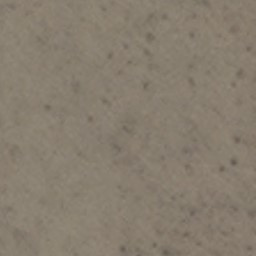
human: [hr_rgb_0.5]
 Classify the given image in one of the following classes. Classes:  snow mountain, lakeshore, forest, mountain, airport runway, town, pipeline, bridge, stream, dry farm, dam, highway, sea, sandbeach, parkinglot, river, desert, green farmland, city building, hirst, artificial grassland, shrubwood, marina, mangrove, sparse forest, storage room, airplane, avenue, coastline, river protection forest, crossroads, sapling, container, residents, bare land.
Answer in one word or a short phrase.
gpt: bare land